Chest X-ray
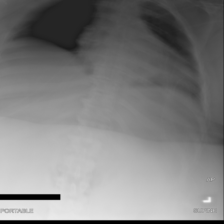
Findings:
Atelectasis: negative
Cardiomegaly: negative
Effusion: negative
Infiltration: negative
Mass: negative
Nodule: negative
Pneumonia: negative
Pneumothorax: negative
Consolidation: negative
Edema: negative
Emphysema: negative
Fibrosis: negative
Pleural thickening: negative
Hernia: negative